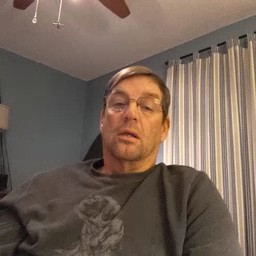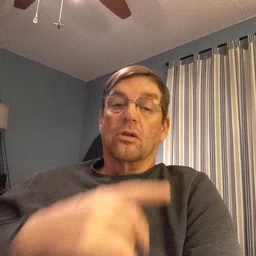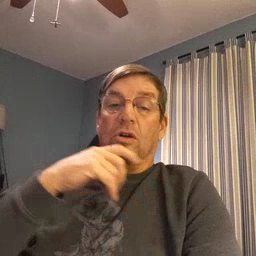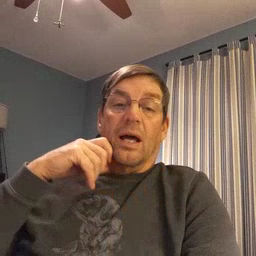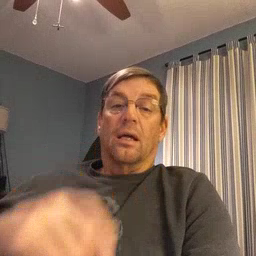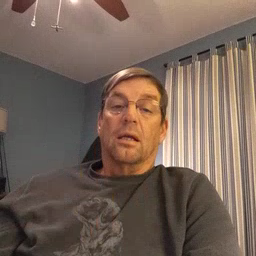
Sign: dry